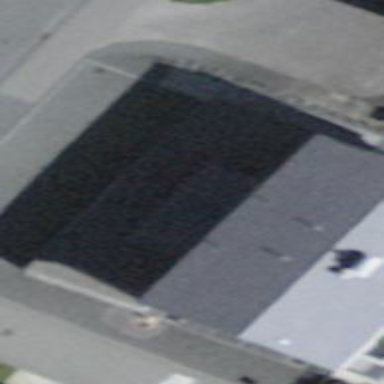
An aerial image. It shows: Building with gabled roof oriented across its structure.